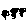
Label: flower